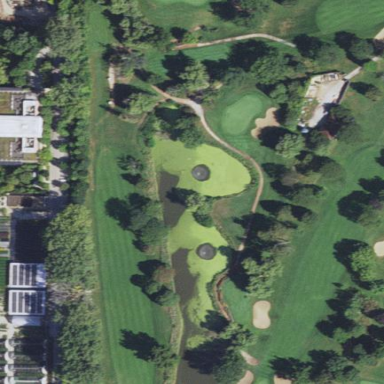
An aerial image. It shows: Water hazard on golf course. The hazard is natural water feature.